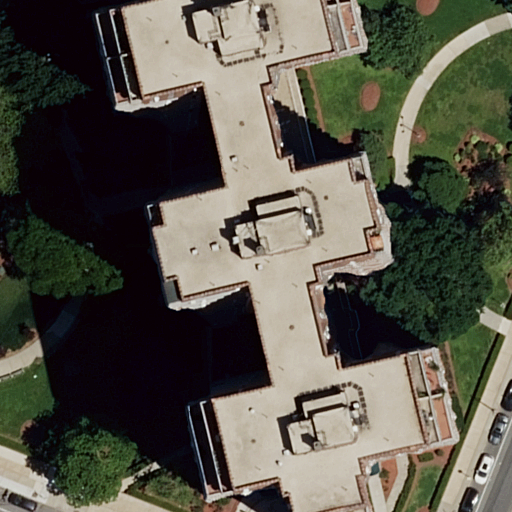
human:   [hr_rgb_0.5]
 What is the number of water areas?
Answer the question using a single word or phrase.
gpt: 0

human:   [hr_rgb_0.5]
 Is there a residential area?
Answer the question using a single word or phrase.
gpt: yes

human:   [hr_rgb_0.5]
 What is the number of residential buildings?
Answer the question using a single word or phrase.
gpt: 1

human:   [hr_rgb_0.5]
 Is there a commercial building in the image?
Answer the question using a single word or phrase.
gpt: no

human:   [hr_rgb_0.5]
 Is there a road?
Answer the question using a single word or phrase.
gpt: yes

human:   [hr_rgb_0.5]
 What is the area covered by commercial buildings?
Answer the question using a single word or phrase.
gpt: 0m2

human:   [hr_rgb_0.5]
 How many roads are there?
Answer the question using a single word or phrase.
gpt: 6

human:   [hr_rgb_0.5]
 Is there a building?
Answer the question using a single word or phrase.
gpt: yes

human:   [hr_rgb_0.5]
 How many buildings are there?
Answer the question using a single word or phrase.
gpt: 1

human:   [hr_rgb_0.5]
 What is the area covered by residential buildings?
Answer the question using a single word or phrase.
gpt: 3552m2

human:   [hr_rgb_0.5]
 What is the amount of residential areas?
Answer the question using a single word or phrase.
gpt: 1

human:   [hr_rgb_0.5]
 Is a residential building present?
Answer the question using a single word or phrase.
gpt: yes

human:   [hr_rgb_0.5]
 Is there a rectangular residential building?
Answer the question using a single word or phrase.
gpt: no

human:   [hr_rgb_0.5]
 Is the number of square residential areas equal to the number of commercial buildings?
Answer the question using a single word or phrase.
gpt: yes

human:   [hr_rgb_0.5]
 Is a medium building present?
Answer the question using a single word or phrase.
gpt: no

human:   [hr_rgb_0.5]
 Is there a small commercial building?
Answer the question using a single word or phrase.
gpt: no

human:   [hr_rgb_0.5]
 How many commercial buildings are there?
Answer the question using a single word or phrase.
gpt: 0

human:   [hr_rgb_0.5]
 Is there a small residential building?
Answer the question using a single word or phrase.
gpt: no

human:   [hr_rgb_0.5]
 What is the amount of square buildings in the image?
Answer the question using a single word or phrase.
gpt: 0

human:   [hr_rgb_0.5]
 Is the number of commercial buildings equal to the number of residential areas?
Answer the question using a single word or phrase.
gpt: no

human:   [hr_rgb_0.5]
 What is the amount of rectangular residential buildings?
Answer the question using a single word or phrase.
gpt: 0

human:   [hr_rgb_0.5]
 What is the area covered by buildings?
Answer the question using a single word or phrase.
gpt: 3552m2

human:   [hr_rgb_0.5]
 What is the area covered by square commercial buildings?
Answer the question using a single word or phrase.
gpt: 0m2

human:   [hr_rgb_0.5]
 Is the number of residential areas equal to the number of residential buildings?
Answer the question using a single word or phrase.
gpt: yes

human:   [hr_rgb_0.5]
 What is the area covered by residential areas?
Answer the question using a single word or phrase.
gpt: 6285m2

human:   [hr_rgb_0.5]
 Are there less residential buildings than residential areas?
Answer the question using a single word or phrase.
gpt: no

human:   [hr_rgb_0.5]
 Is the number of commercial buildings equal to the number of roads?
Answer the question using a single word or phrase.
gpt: no

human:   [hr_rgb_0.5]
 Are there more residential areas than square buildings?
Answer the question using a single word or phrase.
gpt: yes

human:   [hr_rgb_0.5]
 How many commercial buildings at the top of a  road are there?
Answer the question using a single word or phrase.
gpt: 0

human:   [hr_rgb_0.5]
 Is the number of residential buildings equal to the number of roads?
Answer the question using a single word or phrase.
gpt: no

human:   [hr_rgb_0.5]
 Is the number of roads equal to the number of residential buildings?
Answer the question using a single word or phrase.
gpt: no

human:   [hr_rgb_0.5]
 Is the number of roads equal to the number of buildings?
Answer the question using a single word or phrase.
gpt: no

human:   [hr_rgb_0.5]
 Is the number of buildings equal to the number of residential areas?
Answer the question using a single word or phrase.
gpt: yes

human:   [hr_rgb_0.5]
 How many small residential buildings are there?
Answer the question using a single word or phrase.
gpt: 0

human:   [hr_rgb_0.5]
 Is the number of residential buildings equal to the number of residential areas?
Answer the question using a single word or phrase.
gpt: yes

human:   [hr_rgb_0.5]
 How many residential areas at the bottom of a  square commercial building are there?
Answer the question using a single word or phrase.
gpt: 0

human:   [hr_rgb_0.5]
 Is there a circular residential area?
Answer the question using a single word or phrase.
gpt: no

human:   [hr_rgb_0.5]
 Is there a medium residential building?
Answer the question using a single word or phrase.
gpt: no

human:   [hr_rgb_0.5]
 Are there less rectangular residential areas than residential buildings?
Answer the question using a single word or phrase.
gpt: no

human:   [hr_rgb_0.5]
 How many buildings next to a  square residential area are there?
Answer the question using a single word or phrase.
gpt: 0

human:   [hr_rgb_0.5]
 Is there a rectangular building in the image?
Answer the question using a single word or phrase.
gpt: no

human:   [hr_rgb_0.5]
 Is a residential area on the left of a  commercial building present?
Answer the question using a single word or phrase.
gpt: no

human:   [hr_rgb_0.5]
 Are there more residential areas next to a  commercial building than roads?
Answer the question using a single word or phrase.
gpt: no

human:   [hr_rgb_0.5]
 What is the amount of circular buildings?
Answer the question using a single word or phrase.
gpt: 0

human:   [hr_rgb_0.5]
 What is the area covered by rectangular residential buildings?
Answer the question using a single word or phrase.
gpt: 0m2

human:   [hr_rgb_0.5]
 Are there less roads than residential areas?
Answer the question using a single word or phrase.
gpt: no

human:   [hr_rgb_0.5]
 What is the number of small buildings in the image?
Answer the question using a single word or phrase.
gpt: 0

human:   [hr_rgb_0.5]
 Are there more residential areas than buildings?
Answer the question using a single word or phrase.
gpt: no

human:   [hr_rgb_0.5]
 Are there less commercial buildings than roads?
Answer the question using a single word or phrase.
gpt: yes

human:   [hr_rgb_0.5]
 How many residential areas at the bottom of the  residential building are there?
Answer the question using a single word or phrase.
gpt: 1

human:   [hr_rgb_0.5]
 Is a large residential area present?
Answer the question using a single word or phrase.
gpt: yes

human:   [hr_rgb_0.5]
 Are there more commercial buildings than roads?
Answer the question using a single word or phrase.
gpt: no

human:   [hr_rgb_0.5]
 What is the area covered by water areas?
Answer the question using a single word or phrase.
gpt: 0m2

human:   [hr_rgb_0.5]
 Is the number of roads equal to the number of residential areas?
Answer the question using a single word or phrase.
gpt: no

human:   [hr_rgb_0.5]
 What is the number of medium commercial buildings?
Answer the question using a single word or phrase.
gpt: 0

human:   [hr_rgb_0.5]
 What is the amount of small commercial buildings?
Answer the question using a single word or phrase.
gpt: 0

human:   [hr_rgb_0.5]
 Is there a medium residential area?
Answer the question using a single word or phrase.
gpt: no

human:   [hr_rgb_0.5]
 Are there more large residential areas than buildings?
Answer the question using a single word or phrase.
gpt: no

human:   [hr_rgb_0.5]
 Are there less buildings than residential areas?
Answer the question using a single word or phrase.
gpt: no

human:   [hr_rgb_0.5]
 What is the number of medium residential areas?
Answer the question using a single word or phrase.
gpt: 0

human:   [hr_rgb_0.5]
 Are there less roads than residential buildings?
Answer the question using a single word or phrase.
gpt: no

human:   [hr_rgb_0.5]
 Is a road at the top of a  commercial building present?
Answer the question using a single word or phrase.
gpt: no

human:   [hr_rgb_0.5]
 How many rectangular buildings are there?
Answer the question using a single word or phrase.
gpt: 0

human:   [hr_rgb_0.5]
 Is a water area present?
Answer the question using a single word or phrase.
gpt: no